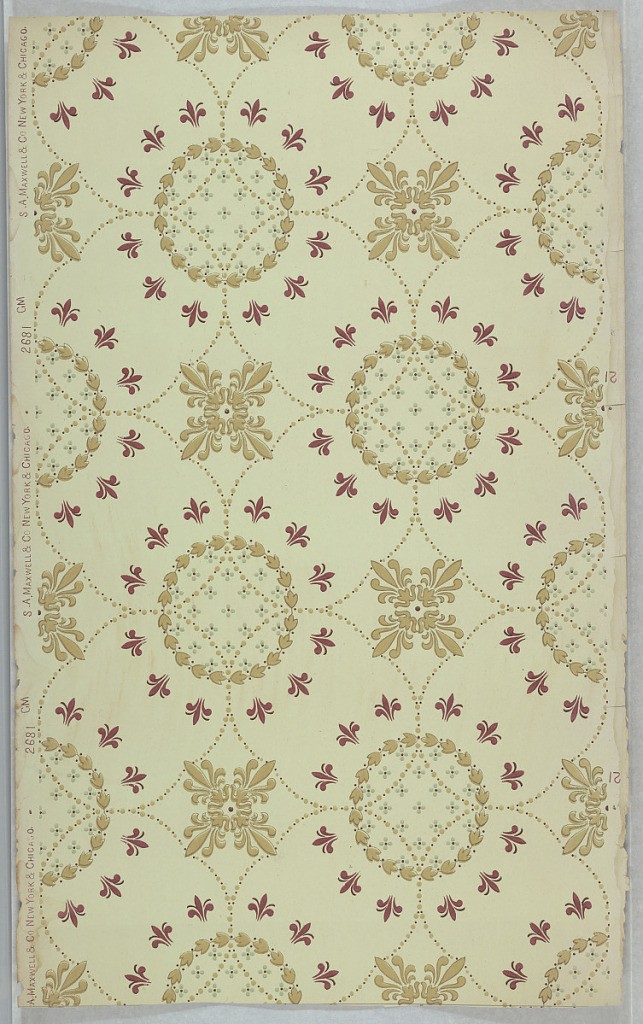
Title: Ceiling paper
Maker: Maxwell & Co., S.A., Chicago, Illinois, USA
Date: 1905–1915
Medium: Machine-printed paper
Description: On light gray ground, treillage of wreaths in tan with burgundy fleurs de lis and floral motifs.